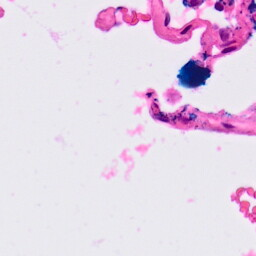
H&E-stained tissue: Lung